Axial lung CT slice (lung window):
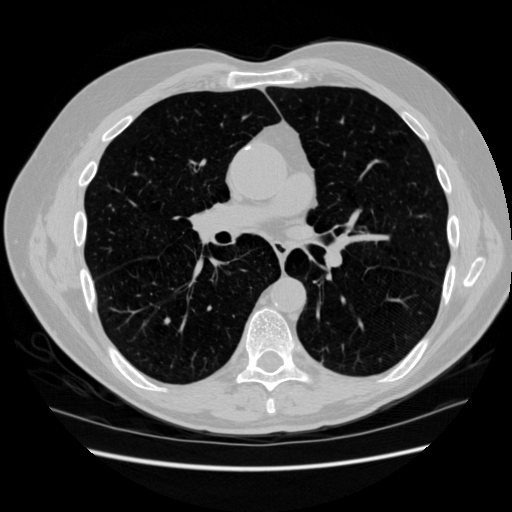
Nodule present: no